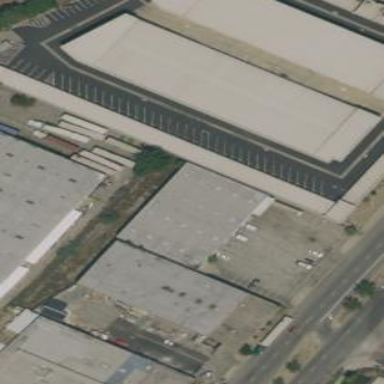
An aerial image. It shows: Warehouse building used for warehousing.